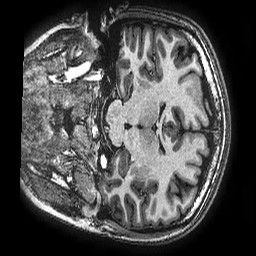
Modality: T1w
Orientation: coronal
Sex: female
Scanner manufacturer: ge
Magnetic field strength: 3 T
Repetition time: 0.00766 s
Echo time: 0.003476 s